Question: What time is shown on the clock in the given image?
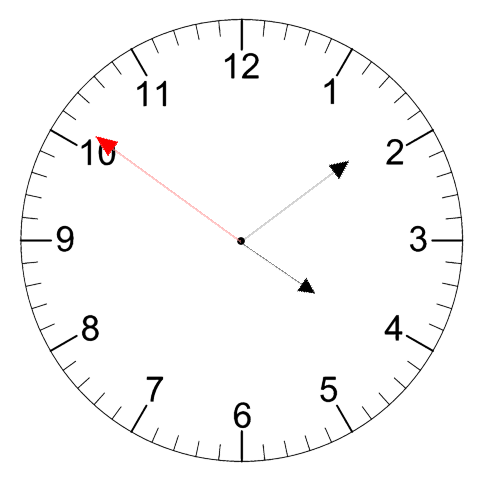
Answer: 04:08:51